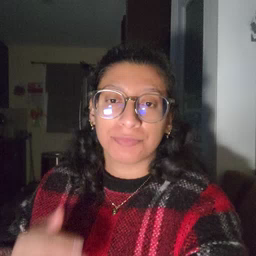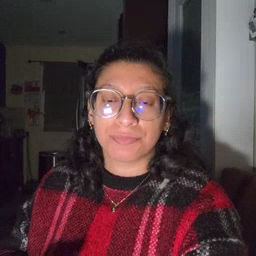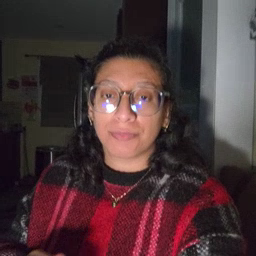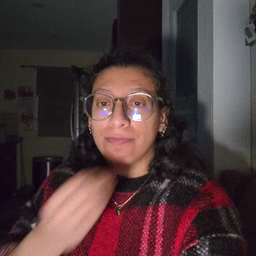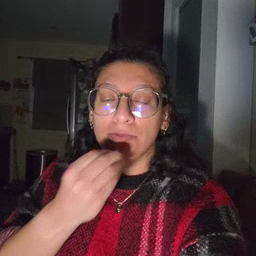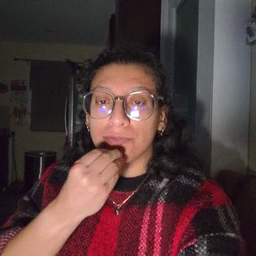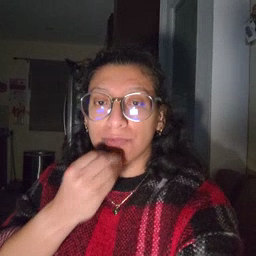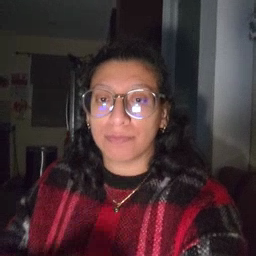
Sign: food